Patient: sex M, age 48
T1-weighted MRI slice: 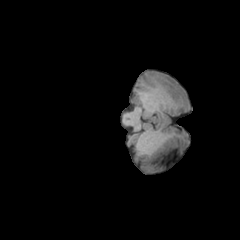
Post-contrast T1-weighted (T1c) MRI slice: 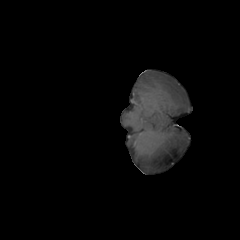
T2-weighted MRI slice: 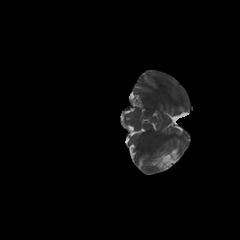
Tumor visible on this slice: no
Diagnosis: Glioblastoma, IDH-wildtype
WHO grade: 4